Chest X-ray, PA view. Patient: 20 years old, sex M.
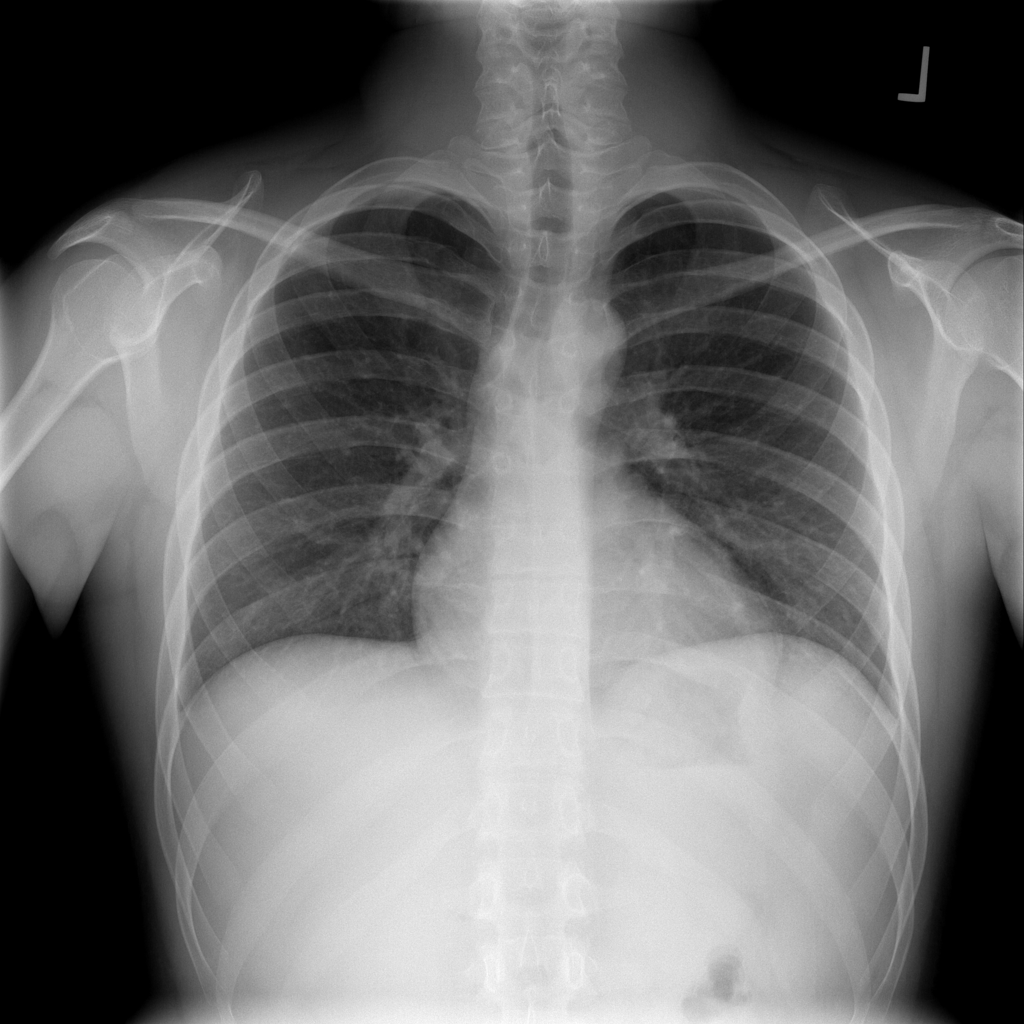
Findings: No Finding